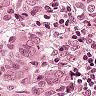
Metastatic tissue present: yes